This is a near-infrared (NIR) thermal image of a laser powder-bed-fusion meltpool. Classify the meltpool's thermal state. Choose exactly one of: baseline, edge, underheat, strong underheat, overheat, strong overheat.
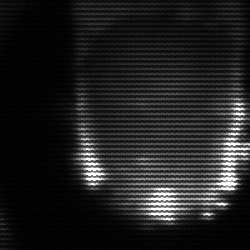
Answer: baseline